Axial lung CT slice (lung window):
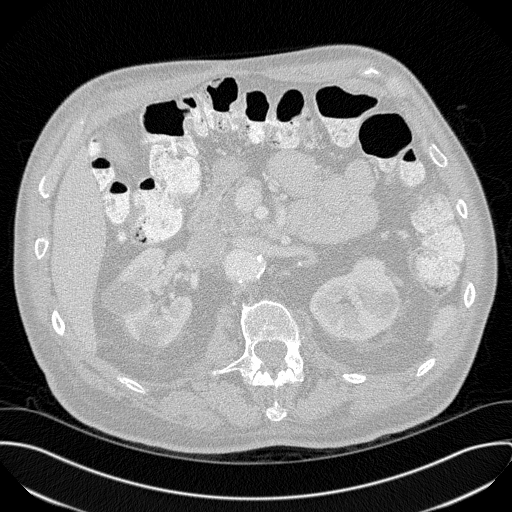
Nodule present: no